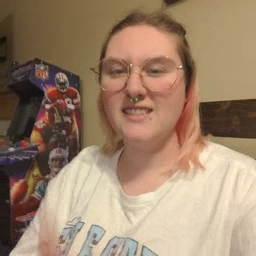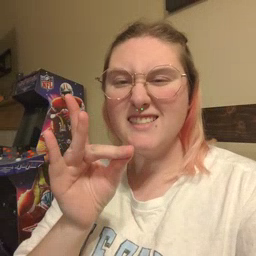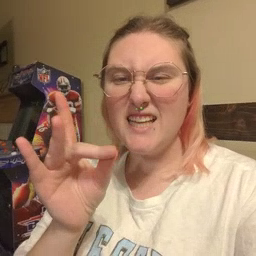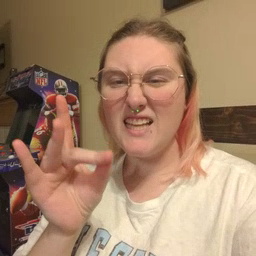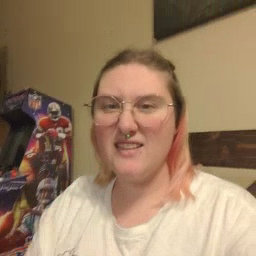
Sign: sticky